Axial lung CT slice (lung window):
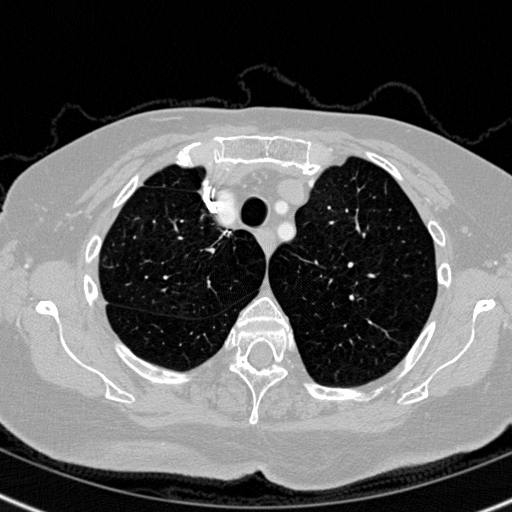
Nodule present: no